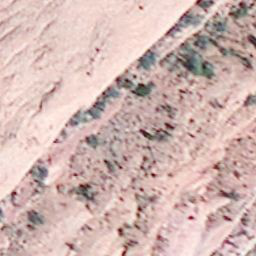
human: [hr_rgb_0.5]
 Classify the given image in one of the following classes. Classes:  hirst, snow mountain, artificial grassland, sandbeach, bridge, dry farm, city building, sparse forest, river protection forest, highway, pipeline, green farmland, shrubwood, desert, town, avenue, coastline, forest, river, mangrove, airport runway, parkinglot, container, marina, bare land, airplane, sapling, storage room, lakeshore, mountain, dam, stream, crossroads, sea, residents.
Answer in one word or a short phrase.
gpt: bare land